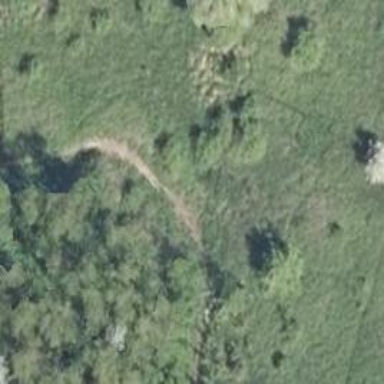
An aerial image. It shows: Path covered in grass.